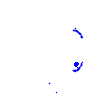
Particle: electron